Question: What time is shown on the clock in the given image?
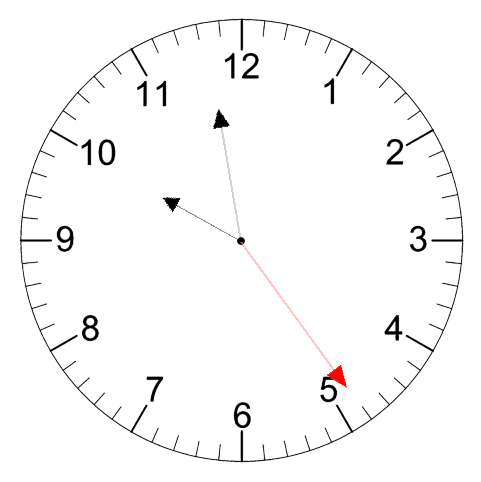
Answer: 09:58:24